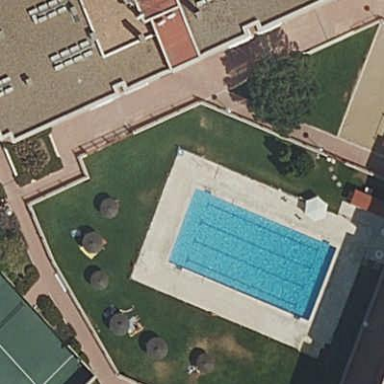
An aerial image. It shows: Swimming pool located in leisure land.